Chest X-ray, AP view. Patient: 42 years old, sex F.
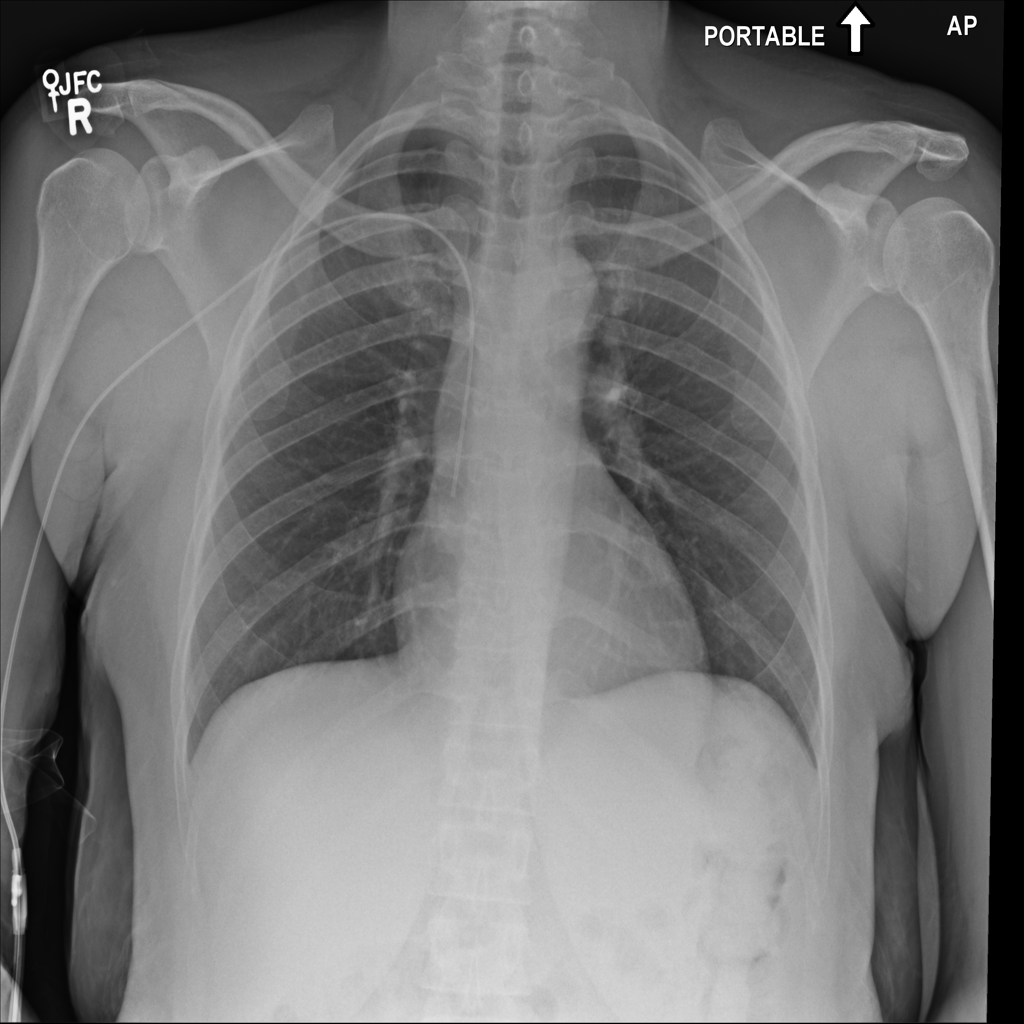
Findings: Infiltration